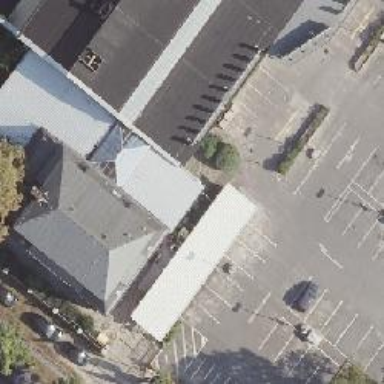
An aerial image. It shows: Parking entrance.